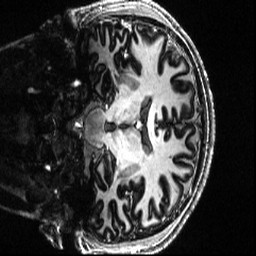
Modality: T1w
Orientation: coronal
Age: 32
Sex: male
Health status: healthy
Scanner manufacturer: siemens
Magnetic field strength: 7 T
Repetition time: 4.3 s
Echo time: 0.00227 s